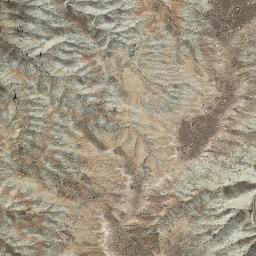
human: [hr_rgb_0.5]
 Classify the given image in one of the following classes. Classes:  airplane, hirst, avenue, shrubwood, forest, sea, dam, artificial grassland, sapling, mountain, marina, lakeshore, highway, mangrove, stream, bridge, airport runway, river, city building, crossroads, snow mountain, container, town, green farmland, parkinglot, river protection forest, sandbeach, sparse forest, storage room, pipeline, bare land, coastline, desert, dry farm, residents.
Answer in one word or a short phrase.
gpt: mountain